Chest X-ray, PA view. Patient: 68 years old, sex M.
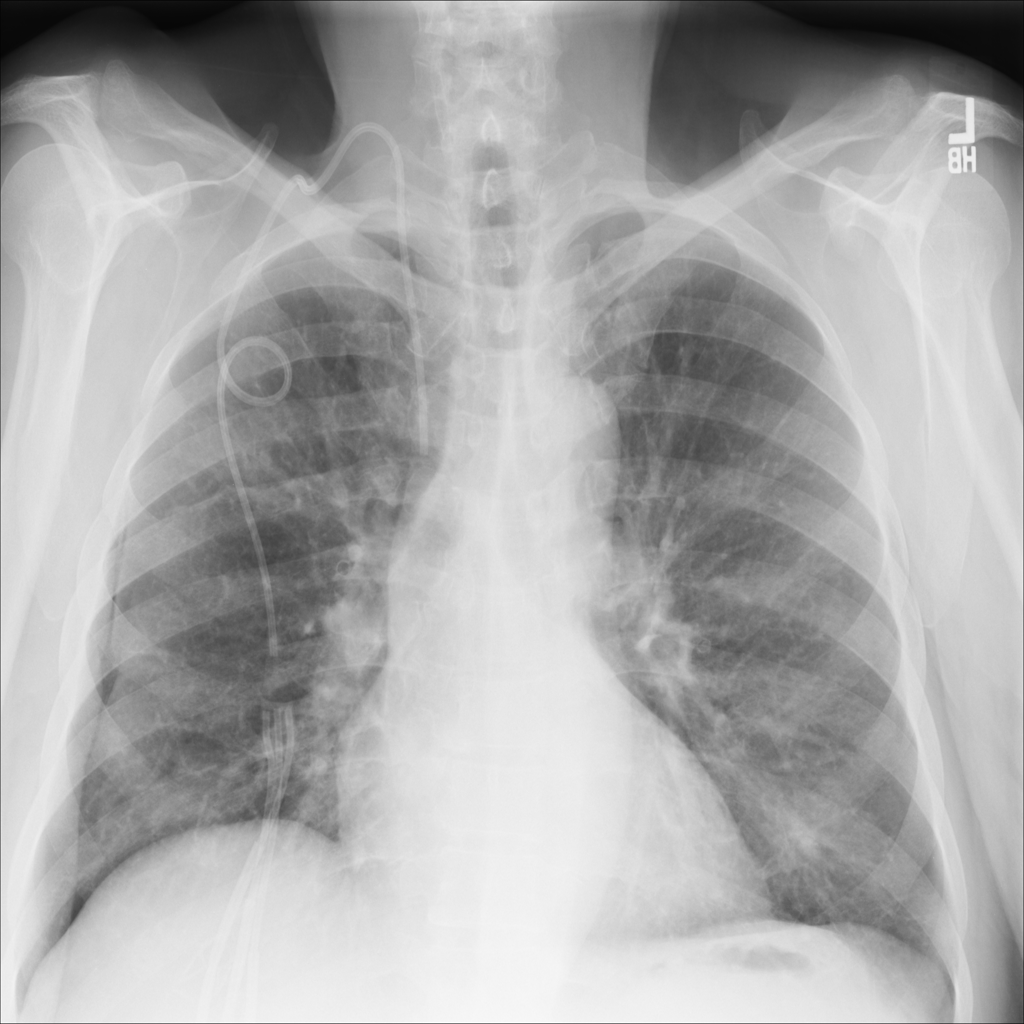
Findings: No Finding